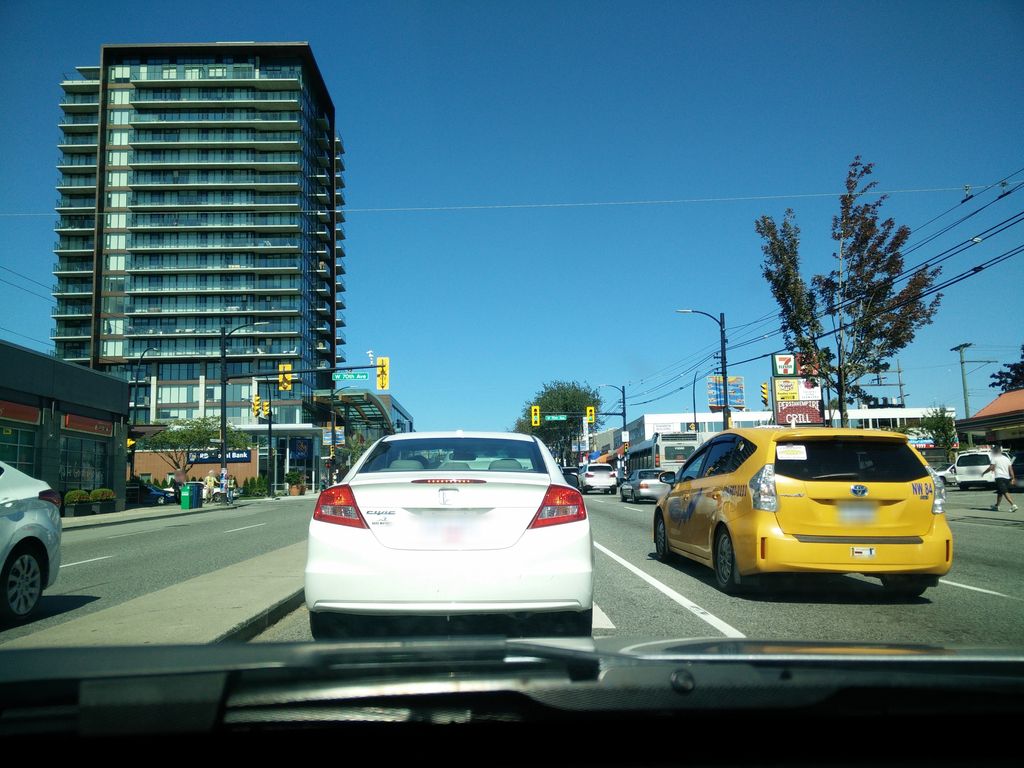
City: vancouver